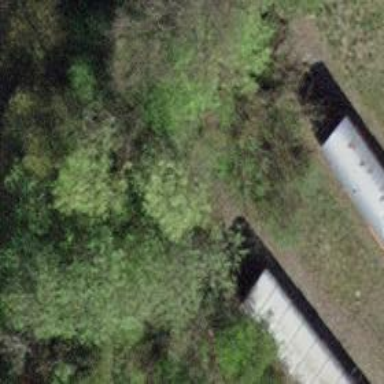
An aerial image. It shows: Railway buffer stop.